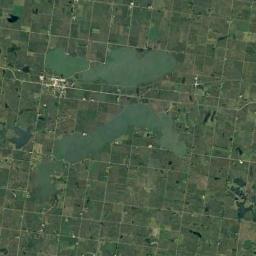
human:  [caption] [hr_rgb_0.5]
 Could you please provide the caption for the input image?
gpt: There are many roads around the lake .

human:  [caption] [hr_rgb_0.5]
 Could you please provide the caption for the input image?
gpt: There are two irregularly shaped turquoise lakes on the ground with green vegetation .

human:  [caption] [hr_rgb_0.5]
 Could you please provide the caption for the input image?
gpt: The lake is dark green .

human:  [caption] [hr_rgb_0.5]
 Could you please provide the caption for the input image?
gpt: Some lakes lie in farmland and the water is green .

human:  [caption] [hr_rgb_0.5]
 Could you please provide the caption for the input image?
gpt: There are some lakes with many green farmlands around .